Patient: sex M, age 60
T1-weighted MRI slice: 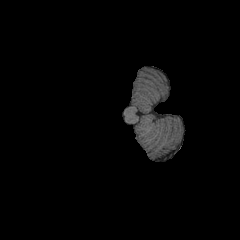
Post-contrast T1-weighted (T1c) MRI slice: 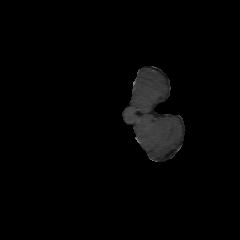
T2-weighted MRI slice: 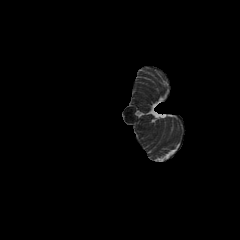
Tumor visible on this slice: no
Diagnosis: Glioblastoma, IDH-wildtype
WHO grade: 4